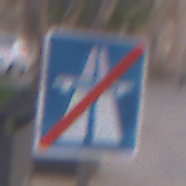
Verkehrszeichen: EndeAutbahn
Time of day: MorningAfternoon
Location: Outdoor (Urban)
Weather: PartlyCloudy
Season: NotSpecified
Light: Natural